Field crop: maize
Growth stage: 1
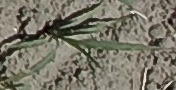
Species: sorghum